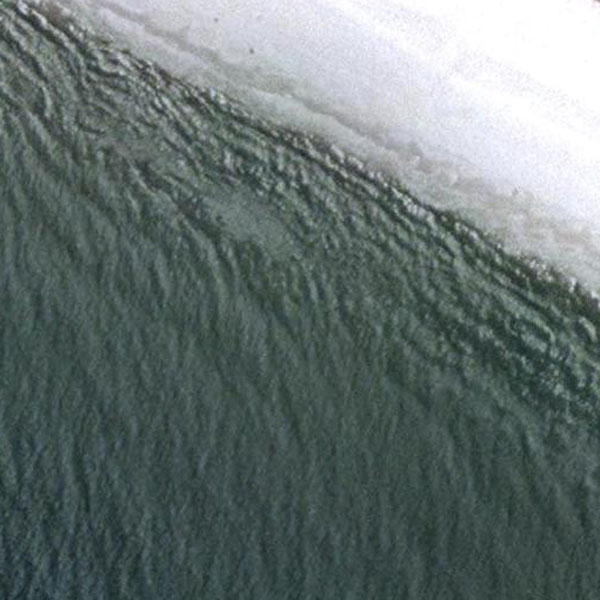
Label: Beach